Question: So I basically want to loop through each email in the Inbox until the subject line in column A matches the subject line of the email. When it has found a match, it will then look along the same row in column C and depending on what is found here (YES, NO or MULTIPLE) the category of the email will change.
Every mail is tageed as "ATLG" before the macro has run.
The code below is very much a work in progress, but I do not know where to go from here. Any suggestions?
'''
Dim mail As Outlook.MailItem
Dim fld As Outlook.MAPIFolder
For Each mail In fld.Items
With mail
If mail.Subject = Sheets("Mail Report").Range("A65000").End(xlUp).Value Then
If Sheets("Mail Report").Range("C65000").End(xlUp).Value = "YES" Then
mail.Category = "ATLG"
If Sheets("Mail Report").Range("C65000").End(xlUp).Value = "NO" Then
mail.Category = "MAN"
If Sheets("Mail Report").Range("C65000").End(xlUp).Value = "MULTIPLE" Then
mail.Category = "MULT"
Next mail
'''

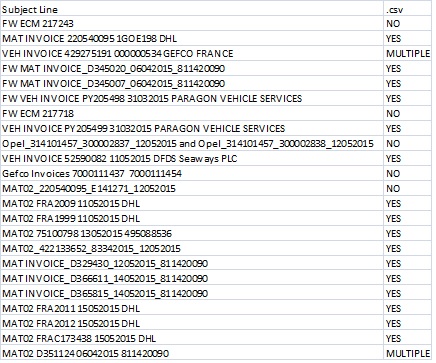
Answer: Is this what you are trying? ()
'''
Dim mail As Outlook.MailItem
Dim fld As Outlook.MAPIFolder
Dim ws As Worksheet
Set ws = Sheets("Mail Report")
Set fld = GetObject("", "Outlook.Application") _
.GetNamespace("MAPI").Session.PickFolder
If fld Is Nothing Then
MsgBox "No Inbox selected"
Exit Sub
End If
'~~> Find last row in Col A
lRow = ws.Range("A" & ws.Rows.Count).End(xlUp).Row
For Each mail In fld.Items
With mail
'~~> Loop through values of Col A
For i = 2 To lRow
'~~> Match subject
If mail.Subject = ws.Range("A" & i).Value Then
Select Case UCase(ws.Range("B" & i).Value)
Case "YES": mail.Categories = "ATLG"
mail.Save
Case "NO": mail.Categories = "MAN"
mail.Save
Case "MULTIPLE": mail.Categories = "MULT"
mail.Save
End Select
Exit For
End If
Next i
End With
Next mail
'''
I finally got your code above to work. It was simple as using 'mail.Save' below each 'Case' line.